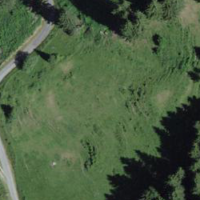
EUNIS habitat code: 43
Species observed at this site:
Prunus padus